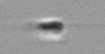
Label: flagellate_morphotype3